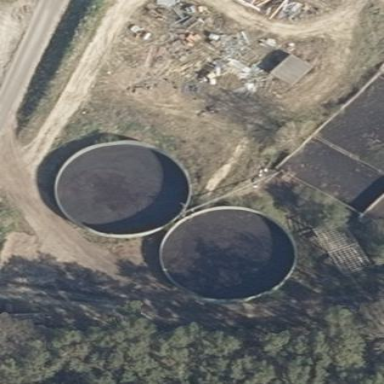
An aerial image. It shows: Storage tank that is man-made.